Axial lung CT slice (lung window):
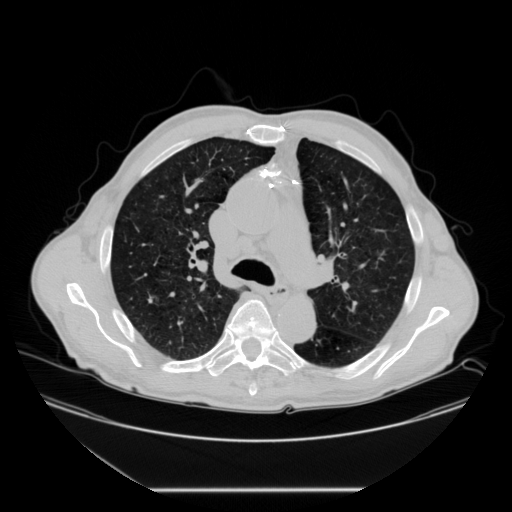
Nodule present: no